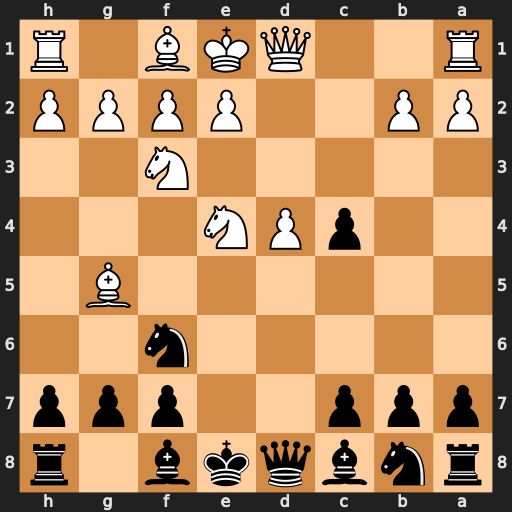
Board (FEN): rnbqkb1r/ppp2ppp/5n2/6B1/2pPN3/5N2/PP2PPPP/R2QKB1R
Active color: b
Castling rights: KQkq
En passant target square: -
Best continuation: Nxe4 Bxd8 Bb4+ Nd2 Bxd2+ Qxd2 Nxd2